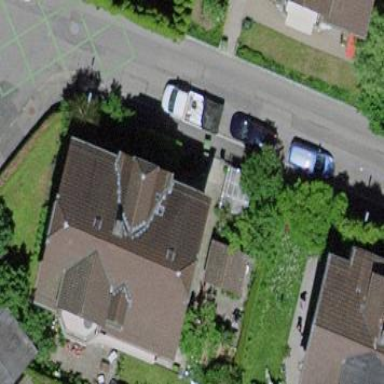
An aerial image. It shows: Half-hipped roof building.